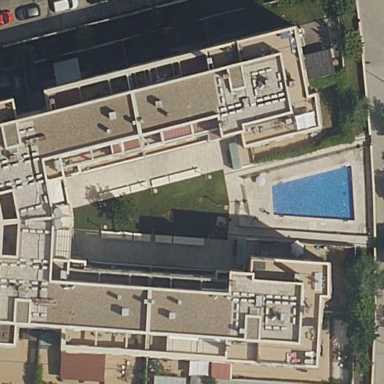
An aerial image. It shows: Image showing building with apartments.